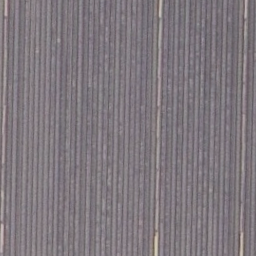
Label: agricultural